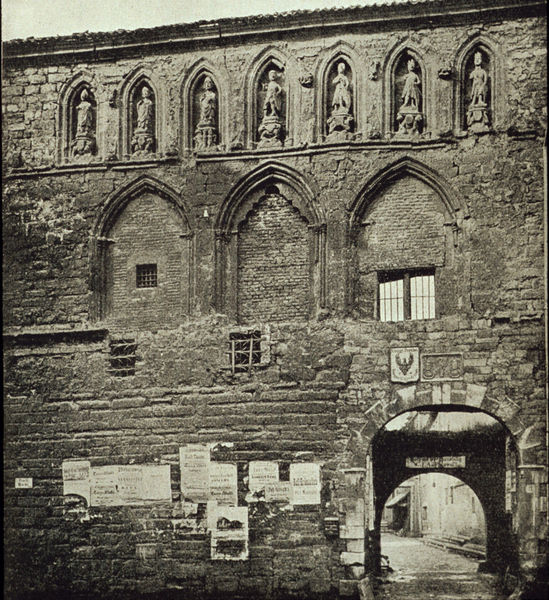
Titel: Altes Rathaus
Standort: Aachen
Institution: Rathaus
Schlagwörter: adler, blätter, himmel, schatten, weiß, stadt, braun, fenster, grau, licht, schwarz, strasse, dach, gebäude, haus, schloss, weg, alt, wand, architektur, stein, steine, gitter, kirche, figur, gotik, skulptur, bogen, fassade, italien, pflaster, mauer, ziegel, klein, vergilbt, backstein, steinmauer, werbung, sepia, figuren, rundbogen, kartusche, durchgang, plastik, tor, zinnen, foto, fotografie, photographie, bögen, burg, kloster, palast, torbogen, mauerwerk, schwarz-weiss, schilder, plakat, reklame, photo, poster, fries, wappen, stadttor, ziegelsteine, skulpturen, fenstergitter, quader, statuen, gotisch, spitzbogen, spitzbögen, gitterfenster, portikus, mittelalter, sieben, stadtmauer, einfahrt, heilige, fotographie, plakate, nischen, durchfahrt, romanisch, gemauert, ziegelstein, figurenfries, dachzinnen, aushang, spitzbogenfenster, burgmauer, aachen, zugemauert, figurennischen, anschläge, bekanntmachungen, hausstein, palkate, schlosa, zugemauerte fenster, trier, ehemals, porta nigra